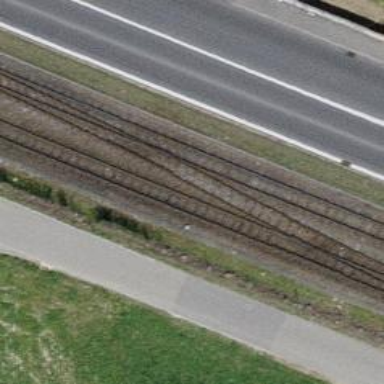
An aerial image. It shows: Narrow-gauge railway siding with electrified contact line. The railway block is W6.